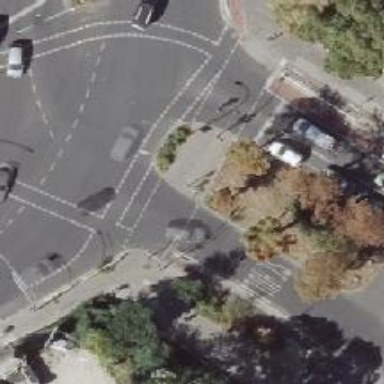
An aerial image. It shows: Asphalt footway with crossing equipped with traffic signals.